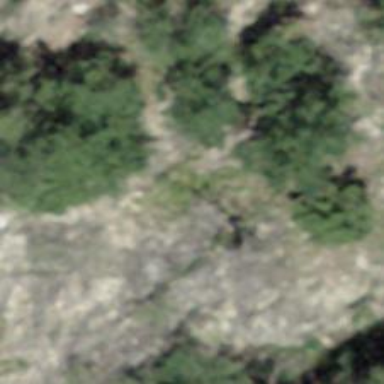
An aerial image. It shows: Forest area.